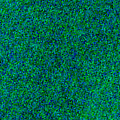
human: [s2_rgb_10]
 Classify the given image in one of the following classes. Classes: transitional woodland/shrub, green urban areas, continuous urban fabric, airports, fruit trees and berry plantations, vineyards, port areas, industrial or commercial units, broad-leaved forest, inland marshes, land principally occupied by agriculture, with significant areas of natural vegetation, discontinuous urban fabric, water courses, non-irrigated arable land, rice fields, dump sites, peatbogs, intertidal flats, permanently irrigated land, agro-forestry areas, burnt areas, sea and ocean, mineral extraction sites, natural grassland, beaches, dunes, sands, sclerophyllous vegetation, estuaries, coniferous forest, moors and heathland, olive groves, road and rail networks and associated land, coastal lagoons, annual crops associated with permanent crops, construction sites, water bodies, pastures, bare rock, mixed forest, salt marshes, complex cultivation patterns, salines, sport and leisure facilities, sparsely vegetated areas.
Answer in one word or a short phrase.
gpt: sea and ocean